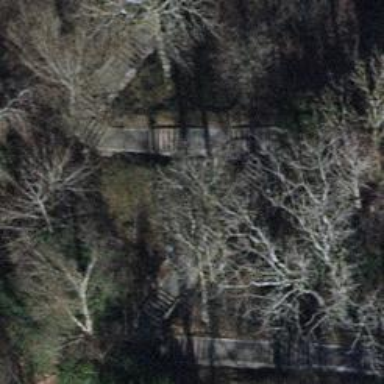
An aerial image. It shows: Road with steps.